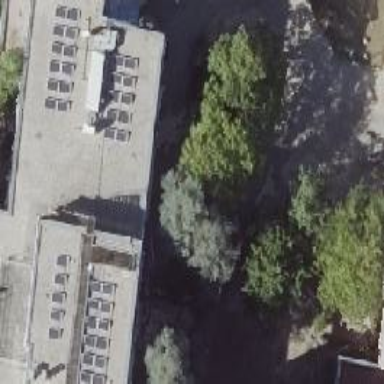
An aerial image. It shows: School building.